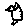
Label: bird